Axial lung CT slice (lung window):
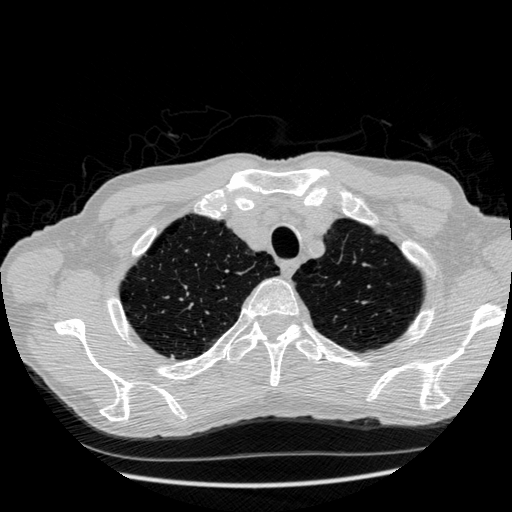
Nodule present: no